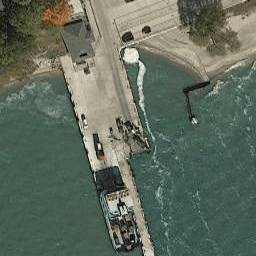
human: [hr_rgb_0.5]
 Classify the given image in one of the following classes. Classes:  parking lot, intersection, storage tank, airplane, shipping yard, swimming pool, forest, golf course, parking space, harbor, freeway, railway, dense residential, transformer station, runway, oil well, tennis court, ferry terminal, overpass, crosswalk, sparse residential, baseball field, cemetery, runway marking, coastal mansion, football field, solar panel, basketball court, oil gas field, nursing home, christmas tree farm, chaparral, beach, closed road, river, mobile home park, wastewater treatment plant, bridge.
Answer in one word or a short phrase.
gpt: ferry terminal